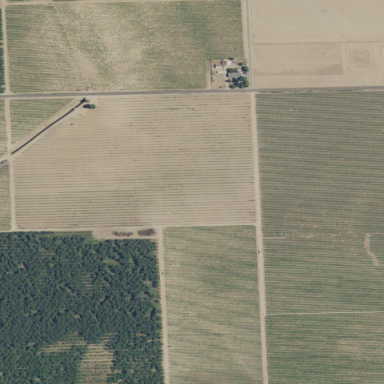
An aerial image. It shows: Vineyard growing grapes.